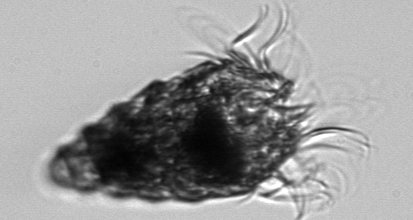
Label: Laboea_strobila